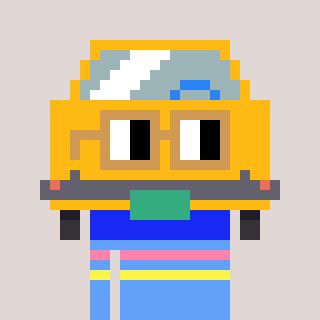
a pixel art character with square brown glasses, a taxi-shaped head and a blue-colored body on a warm background